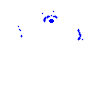
Particle: kaon